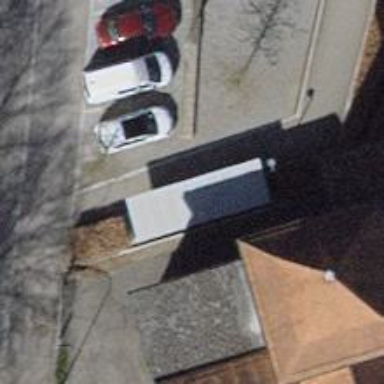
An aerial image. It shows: Bicycle parking facility.